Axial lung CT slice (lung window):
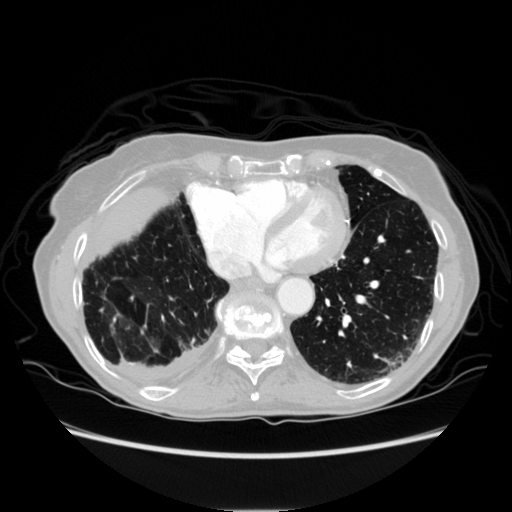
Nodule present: no